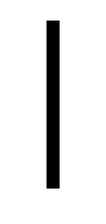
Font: Roboto_Light